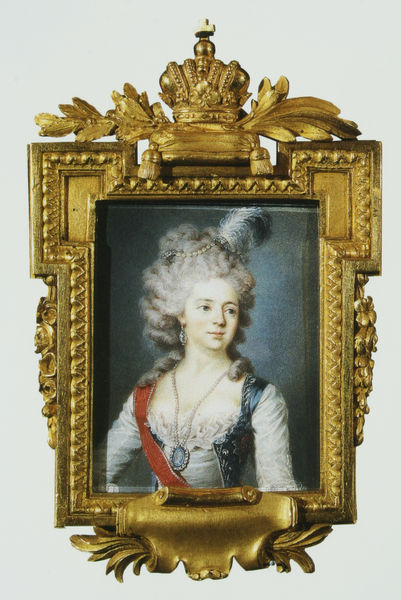
Titel: Porträt der Großfürstin Maria Fjodorowna
Künstler: Pjotr Gerassimowitsch Sharkow
Standort: St. Petersburg
Institution: Schloss Pawlowsk
Schlagwörter: blau, blätter, dunkel, feder, gemälde, haut, weiß, ausschnitt, brust, frau, frisur, grau, haar, hell, hintergrund, hut, kleid, licht, ohrring, profil, schmuck, blick, dame, rot, jung, mütze, augen, band, barock, blass, bluse, rahmen, spitze, ärmel, bild, bildnis, goldrahmen, portrait, porträt, zweige, gold, kostüm, reich, adel, klassizismus, brustbild, dekoltee, krone, locken, perle, perlen, rokoko, seide, federhut, perücke, schärpe, adlig, relief, seitlich, bilderrahmen, mieder, kette, weiblich, verzierung, edel, medaillon, vergoldet, kreuz, portait, orden, scherpe, puppe, ecken, wappen, anhänger, amulett, medallion, portät, mittelalter, rechteckig, adelig, elisabeth, herrscherin, königin, kamee, femme, david, marie, nattier, dekolte, kaiserin, medallon, perrücke, katharina, gemme, marie antoinette, blu, herzogin, pomp, medailon, gräfin, blaues kleid, bidnis, latour, miniature, schärbe, toute petite peinture, frai, reizend, noble, adel#, nonle, ancien régime